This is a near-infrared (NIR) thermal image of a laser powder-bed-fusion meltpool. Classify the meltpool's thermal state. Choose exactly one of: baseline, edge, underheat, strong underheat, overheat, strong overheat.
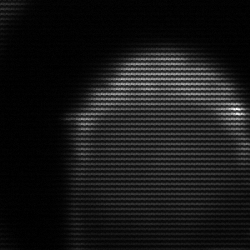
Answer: edge